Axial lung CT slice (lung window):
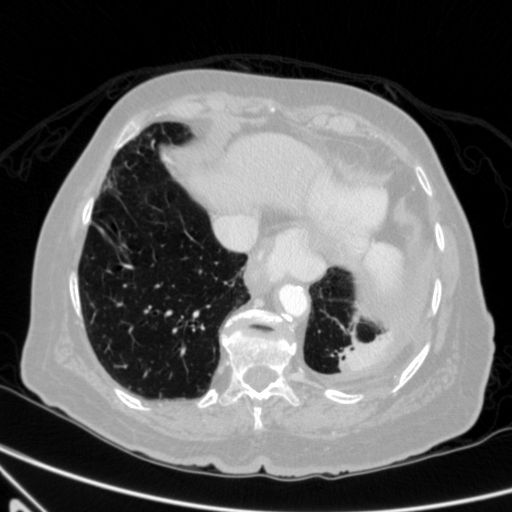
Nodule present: no